Field crop: tomato
Growth stage: 2
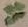
Species: solanum